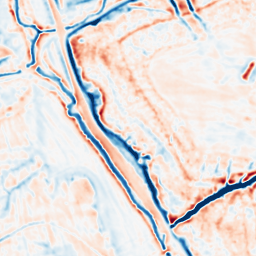
Category: multiscale
Decomposition family: dog_multiscale
Decomposition parameters: sigma_ratio: 1.4
n_scales: 4
base_sigma: 1
Upsampling method: sinc_hamming
Upsampling parameters: scale: 8
kernel_size: 16
Upsampling scale: 8